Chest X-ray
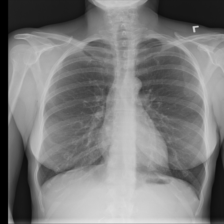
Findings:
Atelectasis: negative
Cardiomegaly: negative
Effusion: negative
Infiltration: negative
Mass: negative
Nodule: negative
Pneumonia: negative
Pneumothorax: negative
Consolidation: negative
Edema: negative
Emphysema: negative
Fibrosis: negative
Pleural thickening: negative
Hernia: negative